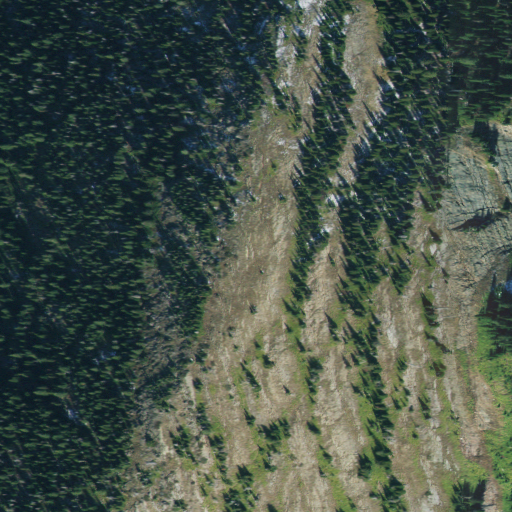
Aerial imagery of mountain in Idaho named Timber Mountain containing evergreen forest and shrub